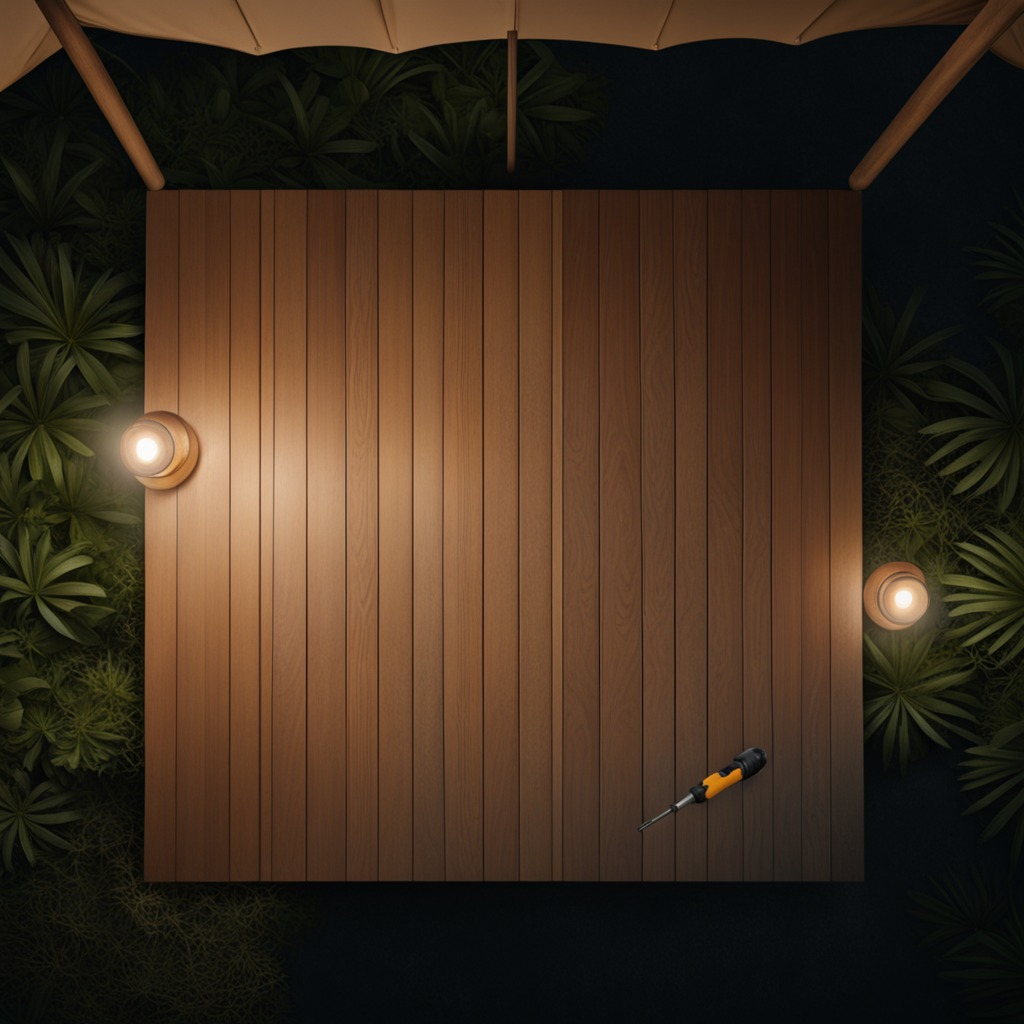
A screwdriver is lying on a wooden table inside a jungle field workshop tent at night with soft shadows and worn but